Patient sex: M
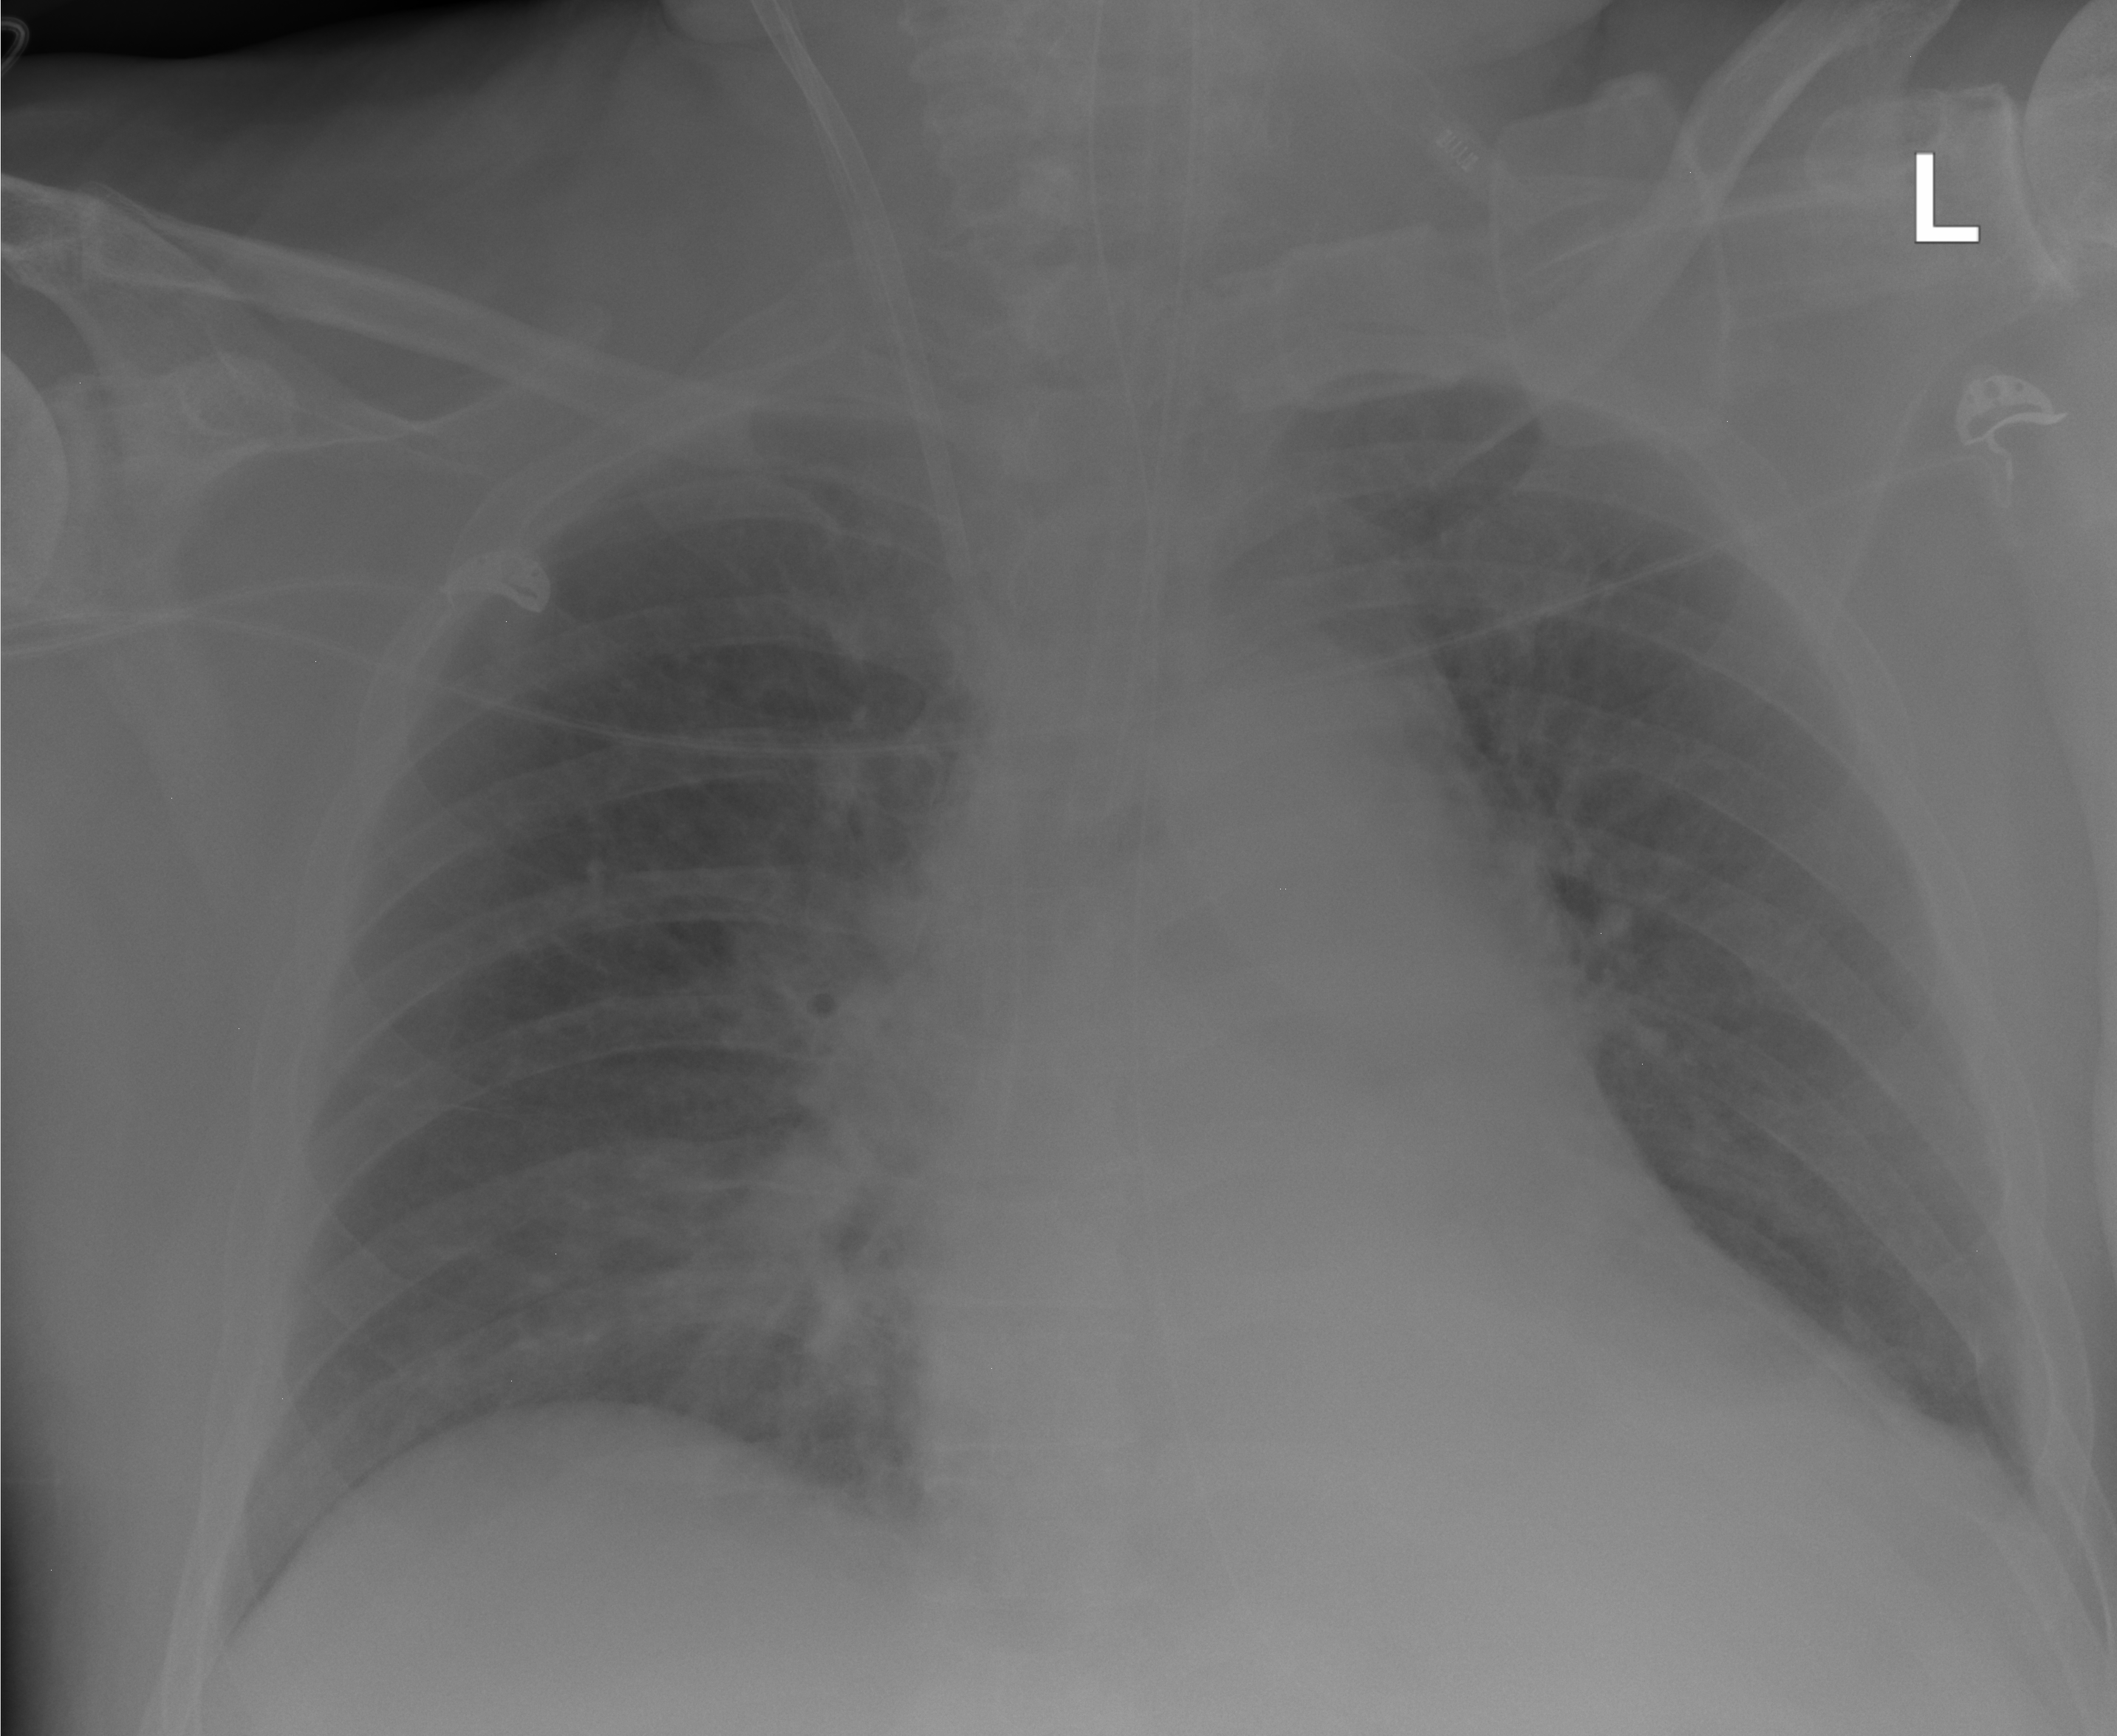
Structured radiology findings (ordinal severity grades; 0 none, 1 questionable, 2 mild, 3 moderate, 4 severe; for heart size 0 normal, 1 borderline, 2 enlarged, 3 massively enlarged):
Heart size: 2
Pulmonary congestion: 1
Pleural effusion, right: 2
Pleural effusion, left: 0
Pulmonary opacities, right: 0
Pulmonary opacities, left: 0
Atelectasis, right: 0
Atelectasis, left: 0